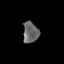
Tissue: skin
Cell type: Epithelial cells
Senescence score: 0.2283
Nuclear area (px): 324
Mean DAPI intensity: 102.5